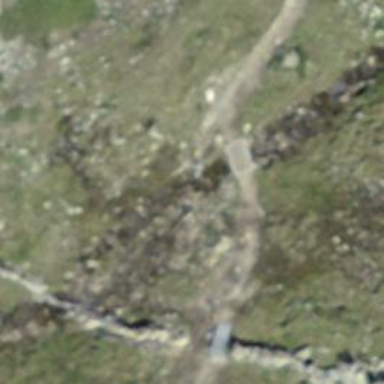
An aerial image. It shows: Path crossing bridge with excellent trail visibility.